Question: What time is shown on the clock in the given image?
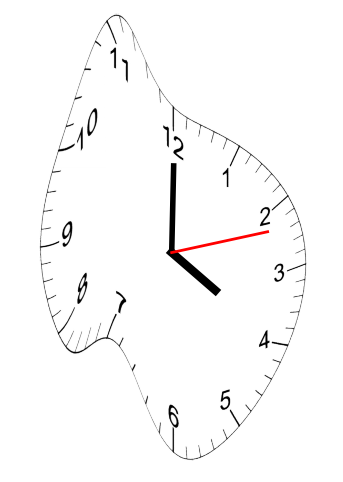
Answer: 04:00:12